Group 1:
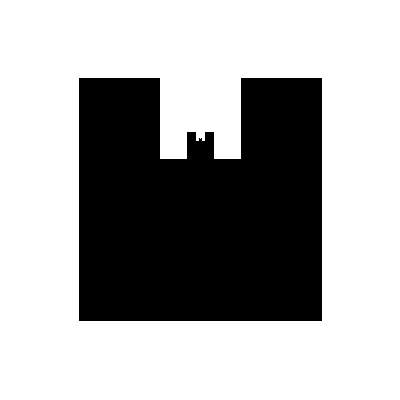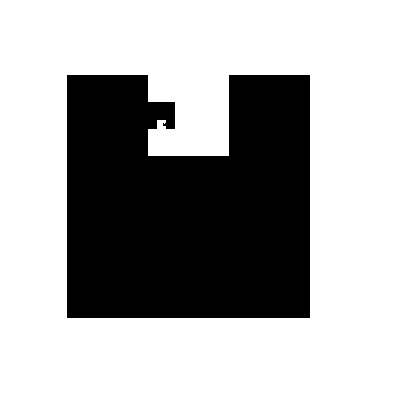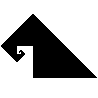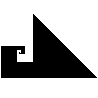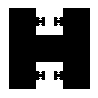
Group 2:
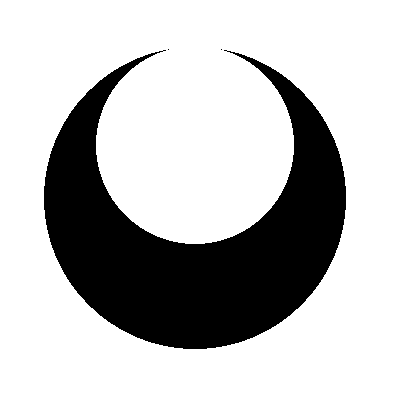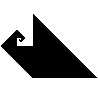
Rule separating the two groups: Concave shapes whose cavities are similar to the shape vs. concave shape whose cavities are not similar to the shape.
Example: A circle with a circle cut out of it does not fit left, because with the circle cut out of it, our shape is no longer a circle.
Concepts: self-reference
Comments: "I am agnostic on whether to let this world include examples such as EX8932, where pixelation is used, or examples such as suggested by EX8928 similar to the "Topologist's Comb" (link in references) which are not locally path-connected. These two examples were provided by _ Aaron David Fairbanks _." - _ Jago Collins _ 28th January 2021
Author: Jago Collins
Reference: https://en.wikipedia.org/wiki/Similarity_(geometry)
https://en.wikipedia.org/wiki/Self-similarity
https://en.wikipedia.org/wiki/Comb_space